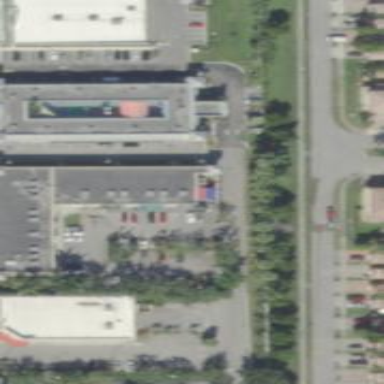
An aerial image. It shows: Retail building.